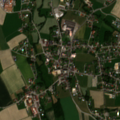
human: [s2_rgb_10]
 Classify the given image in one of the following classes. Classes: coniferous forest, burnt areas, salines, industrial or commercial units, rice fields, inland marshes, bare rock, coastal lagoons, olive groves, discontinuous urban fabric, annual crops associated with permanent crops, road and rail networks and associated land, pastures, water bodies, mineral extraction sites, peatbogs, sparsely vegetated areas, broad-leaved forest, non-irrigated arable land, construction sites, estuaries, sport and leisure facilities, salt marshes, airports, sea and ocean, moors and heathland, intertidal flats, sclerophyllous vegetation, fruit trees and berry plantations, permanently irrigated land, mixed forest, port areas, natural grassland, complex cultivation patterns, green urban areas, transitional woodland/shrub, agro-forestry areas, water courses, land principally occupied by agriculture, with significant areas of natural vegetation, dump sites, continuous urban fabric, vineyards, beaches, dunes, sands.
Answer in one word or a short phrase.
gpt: discontinuous urban fabric, non-irrigated arable land, pastures, complex cultivation patterns, land principally occupied by agriculture, with significant areas of natural vegetation